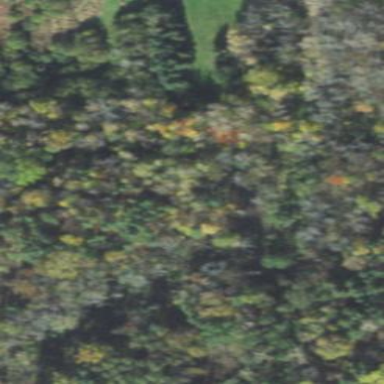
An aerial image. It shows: Mixed woodland area with various types of leaves.